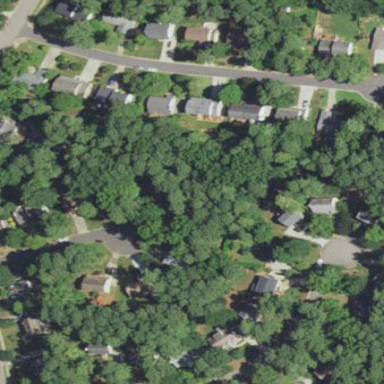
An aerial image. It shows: Residential area within neighborhood.